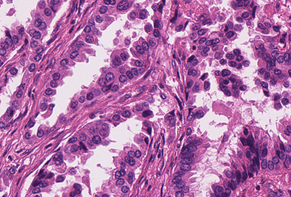
Tumor epithelial tissue: yes
Tumor-associated stroma tissue: yes
Normal tissue: no